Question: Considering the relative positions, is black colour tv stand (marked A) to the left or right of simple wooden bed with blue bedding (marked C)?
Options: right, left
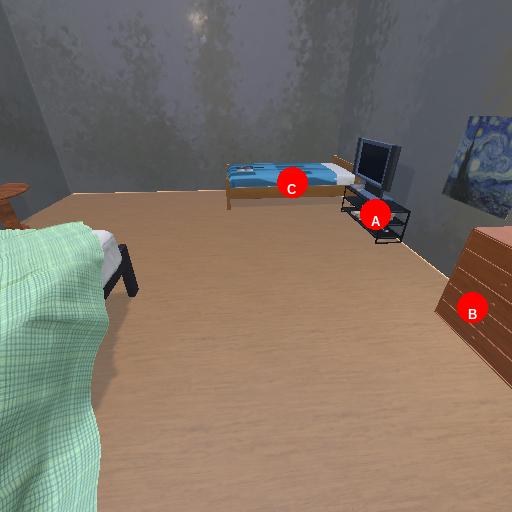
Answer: right